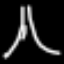
Label: The Eiffel Tower